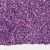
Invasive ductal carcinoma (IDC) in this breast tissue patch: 1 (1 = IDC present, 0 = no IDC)